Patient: sex M, age 26
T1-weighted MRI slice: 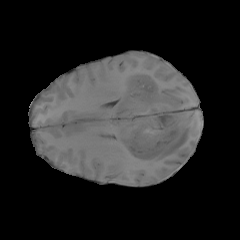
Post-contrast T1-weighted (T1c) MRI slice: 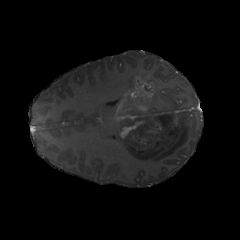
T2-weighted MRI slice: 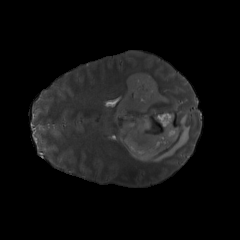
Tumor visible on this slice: yes
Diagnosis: Astrocytoma, IDH-mutant
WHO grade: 4